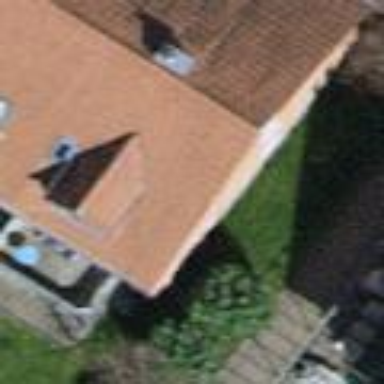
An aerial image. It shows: Building with tile roof.